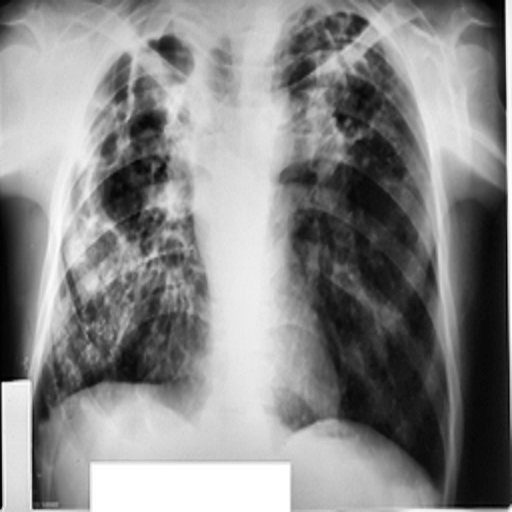
Finding: TUBERCULOSIS